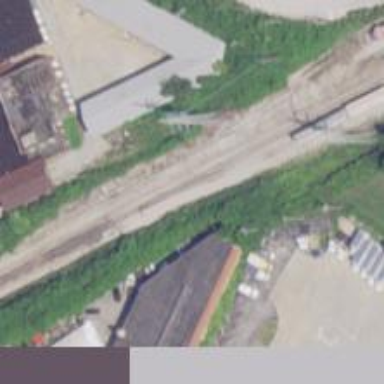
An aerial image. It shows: Abandoned railway.